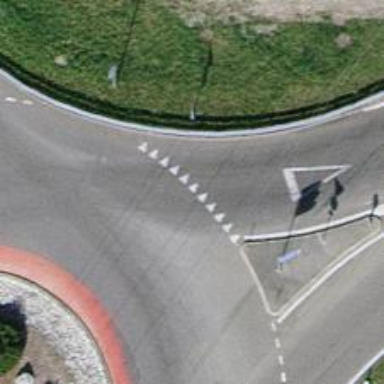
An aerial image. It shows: Road with "give way" sign.